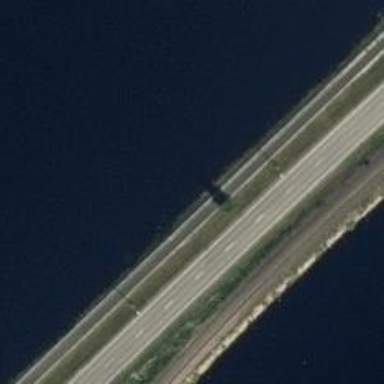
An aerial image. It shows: Cycleway with asphalt surface and embankment.